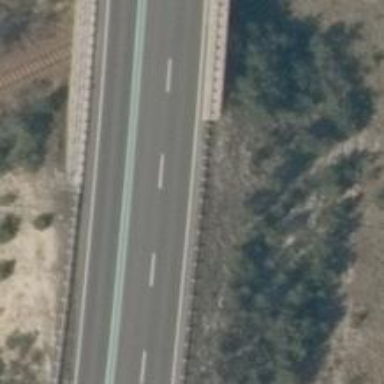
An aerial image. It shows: Trunk highway bridge with asphalt surface.